Question: I need to store instances of a custom class in the registry via QSettings. After reading from Qt's documentation, I think I have implemented the needed functions but I don't manage to save anything.
Here's my custom class :
'''
class SRSDefinition{
public:
SRSDefinition(QString name, QString definition) : qsName(name), qsDefinition(definition)
{
qRegisterMetaType<SRSDefinition>("SRSDefinition");
qRegisterMetaTypeStreamOperators<SRSDefinition>("SRSDefinition");
}
SRSDefinition(const SRSDefinition& original) : qsName(original.qsName), qsDefinition(original.qsDefinition) {}
SRSDefinition() : qsName(""), qsDefinition(""){}
~SRSDefinition();
QString qsName;
QString qsDefinition;
private:
friend QDataStream& operator << (QDataStream& out, const SRSDefinition& valeur) {out << valeur.qsName << valeur.qsDefinition; return out; }
friend QDataStream& operator >> (QDataStream& in, SRSDefinition& valeur) {in >> valeur.qsName >> valeur.qsDefinition; return in;}
};
Q_DECLARE_METATYPE(SRSDefinition)
QDataStream& operator << (QDataStream& out, const SRSDefinition& Valeur);
QDataStream& operator >> (QDataStream& in, SRSDefinition& Valeur);
'''
Saving in the registry :
'''
QSettings settings("Organization", "Application");
QVariant variant;
variant.setValue(QVariant::fromValue<SRSDefinition>(m_srsSelected));
settings.setValue("Shared/RecentSRS", variant);
'''
Loading from the registry :
'''
QSettings settings("Organization", "Application");
m_srsSelected = settings.value("Shared/RecentSRS").value<SRSDefinition>();
'''
A new key in the registry is created, but it contains hex code that I think is just the name of the class...

Any idea how to effectively store the values ?
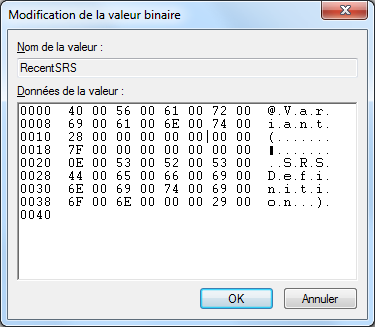
Answer: Use 'qRegisterMetaTypeStreamOperators<YourType>("YourType")' to enable serialization/de-serialization of custom types with QVariant. This function registers your type's QDataStream input/output functions with Qt's metatype system so that it can invoke them when saving/loading a variant containing your custom type.
'''
#include <QtCore/QDebug>
#include <QtCore/QDataStream>
#include <QtCore/QSettings>
struct CustomType {
QString name;
int age;
};
Q_DECLARE_METATYPE(CustomType);
QDataStream& operator<<(QDataStream& out, const CustomType& v) {
out << v.name << v.age;
return out;
}
QDataStream& operator>>(QDataStream& in, CustomType& v) {
in >> v.name;
in >> v.age;
return in;
}
int main(int,char**) {
qRegisterMetaTypeStreamOperators<CustomType>("CustomType");
{
CustomType t;
t.name = "John Smith";
t.age = 42;
QSettings s("config.ini", QSettings::IniFormat);
s.setValue("user", QVariant::fromValue(t));
}
{
QSettings s("config.ini", QSettings::IniFormat);
QVariant value = s.value("user");
CustomType t = value.value<CustomType>();
qDebug() << t.name << t.age;
}
return 0;
}
'''